Interaction volume radius: 5 \u00c5
Interaction volume height: 20 \u00c5
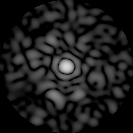
Disorder parameter: 0.7996